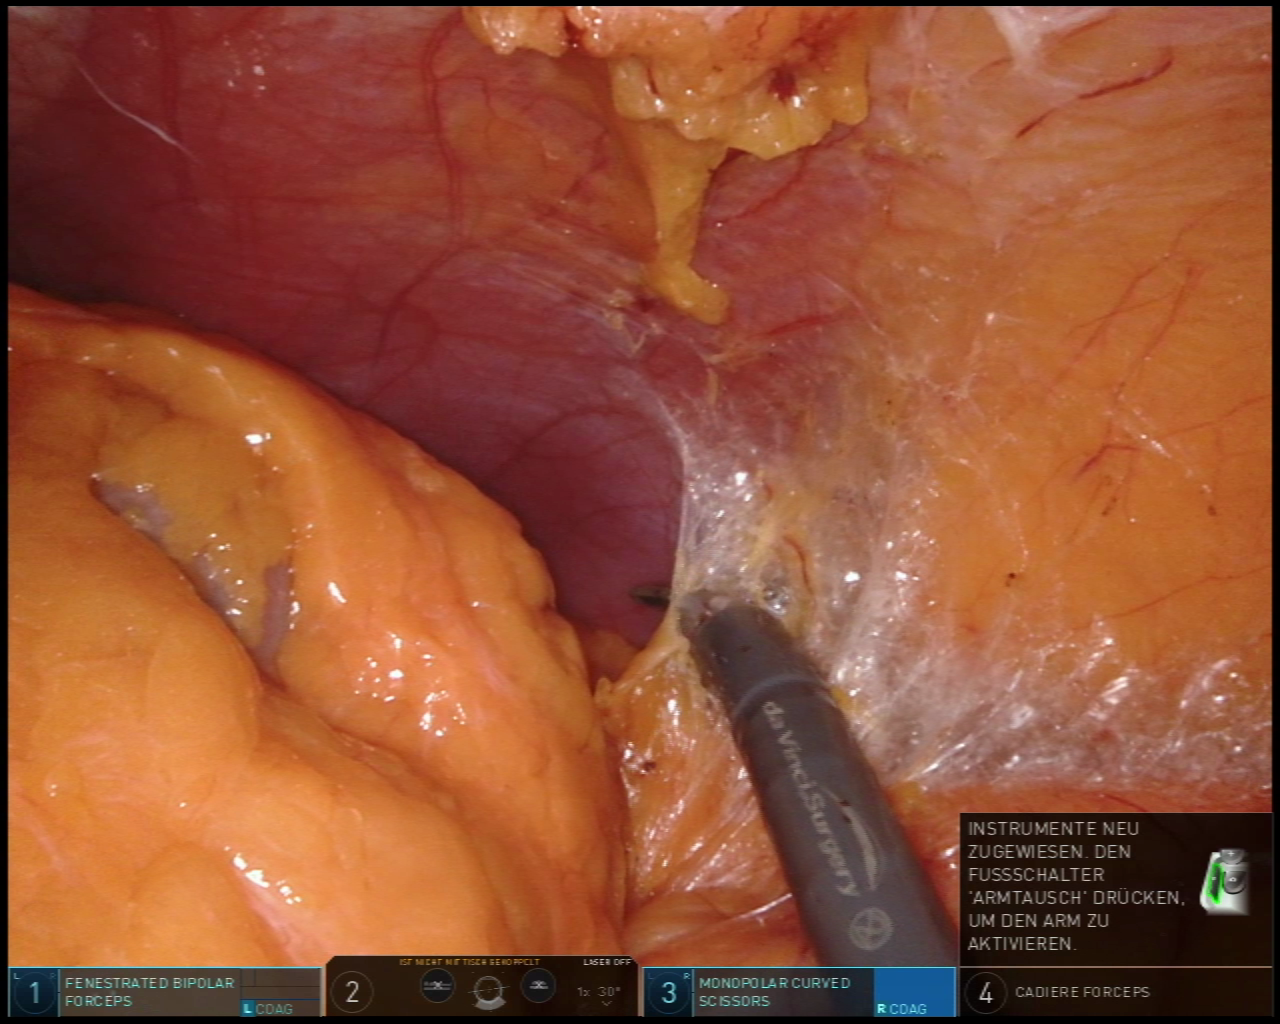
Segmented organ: abdominal_wall
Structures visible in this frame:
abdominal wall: yes
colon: yes
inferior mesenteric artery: no
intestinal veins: no
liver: no
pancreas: no
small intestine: no
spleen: no
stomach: no
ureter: no
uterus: no
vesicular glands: no